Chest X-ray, PA view. Patient: 39 years old, sex F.
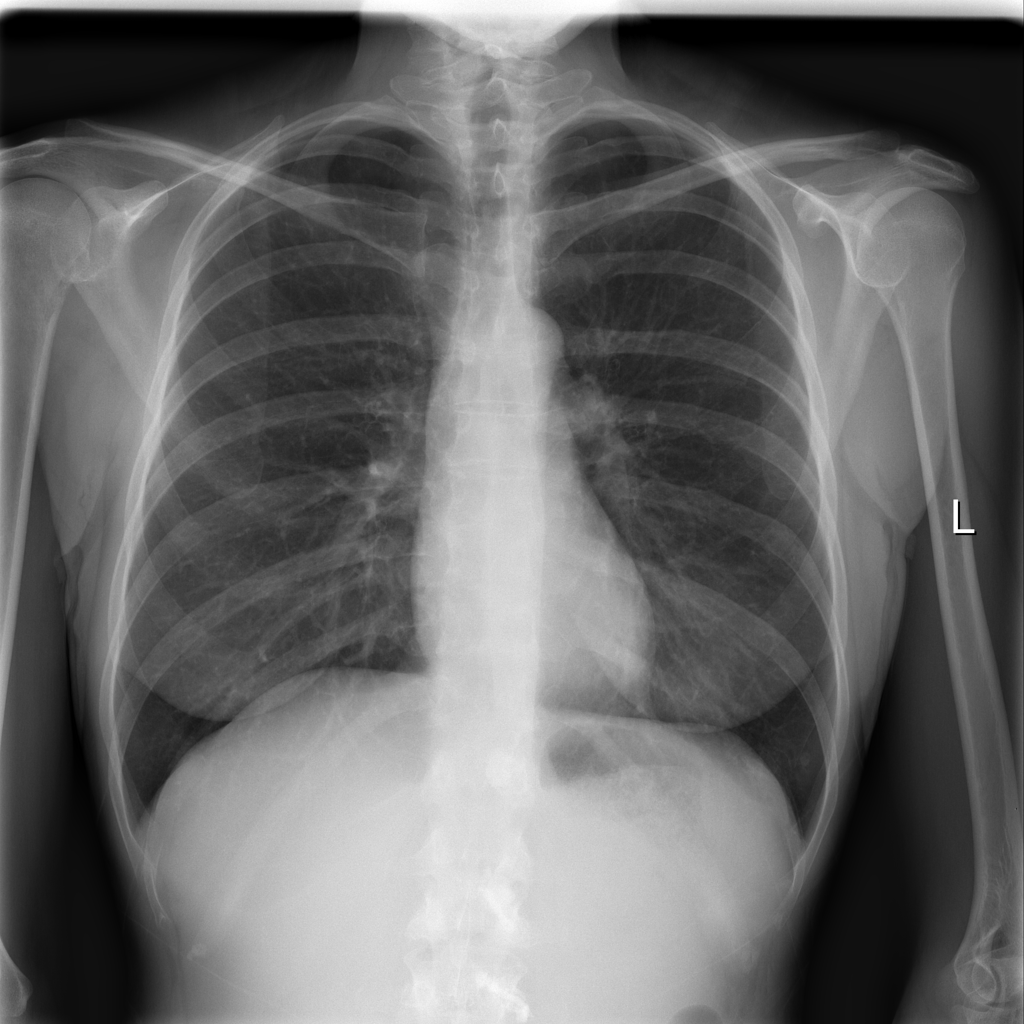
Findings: No Finding